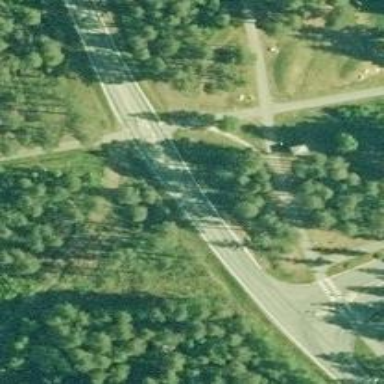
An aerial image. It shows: Asphalt cycleway.